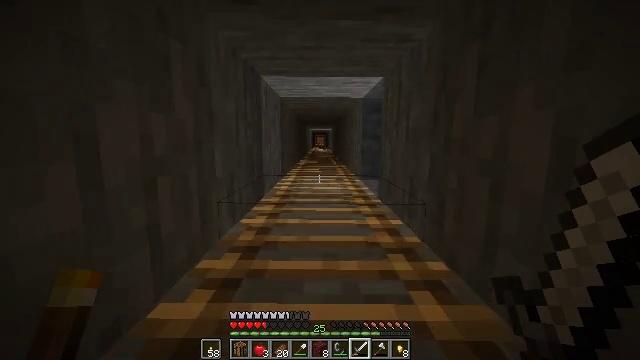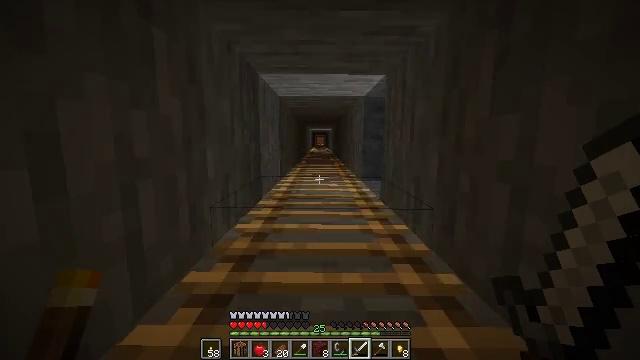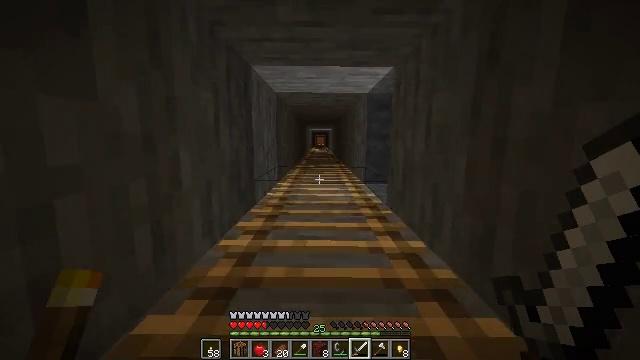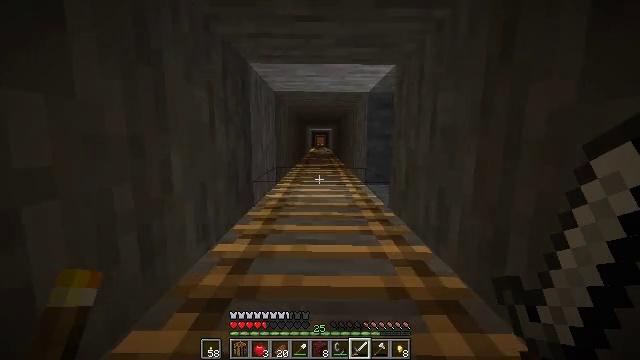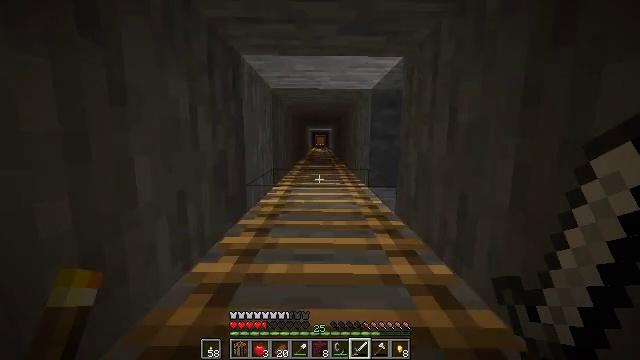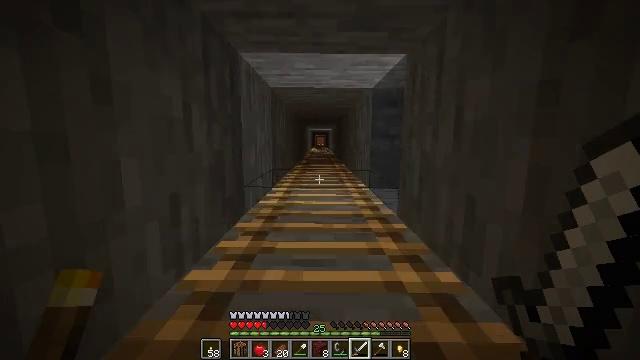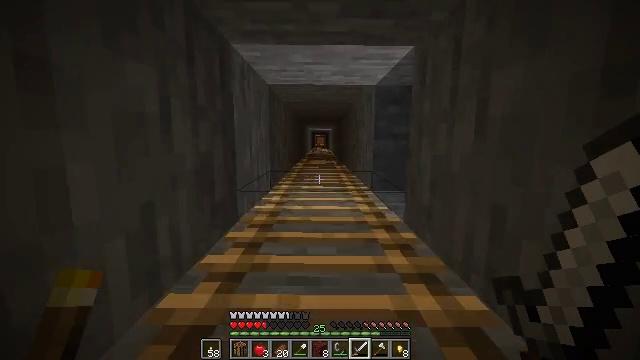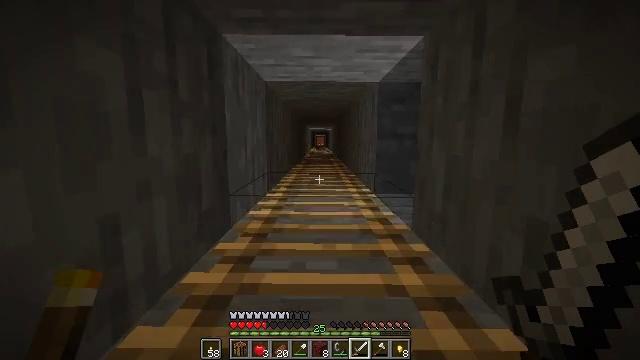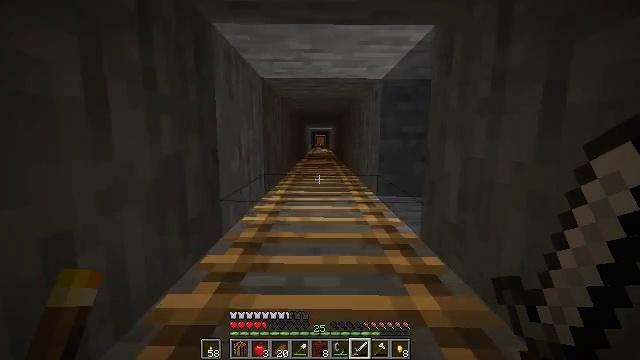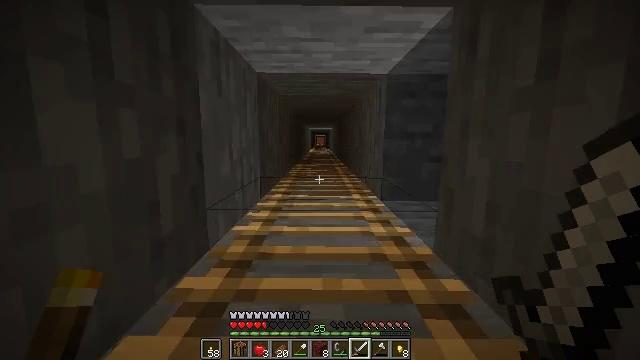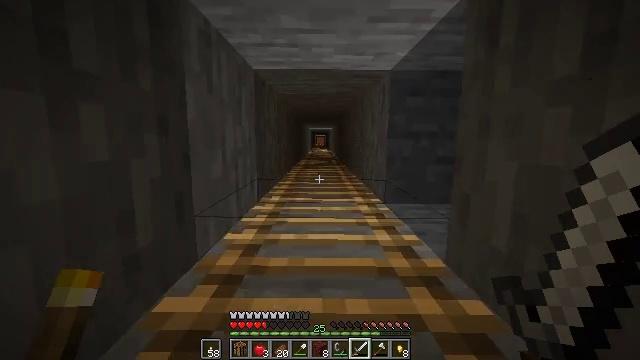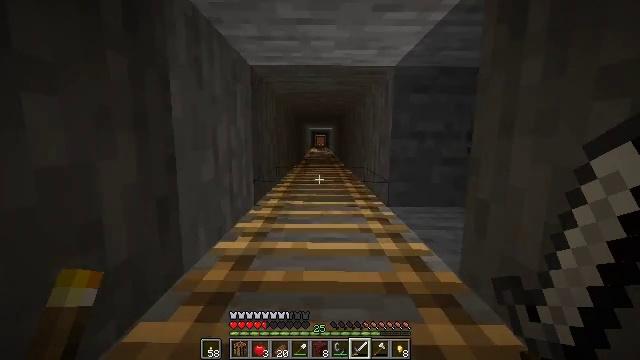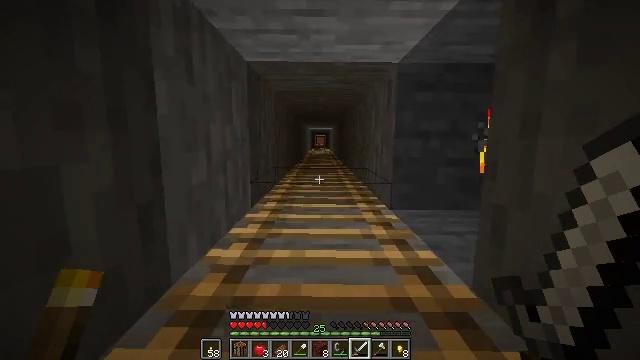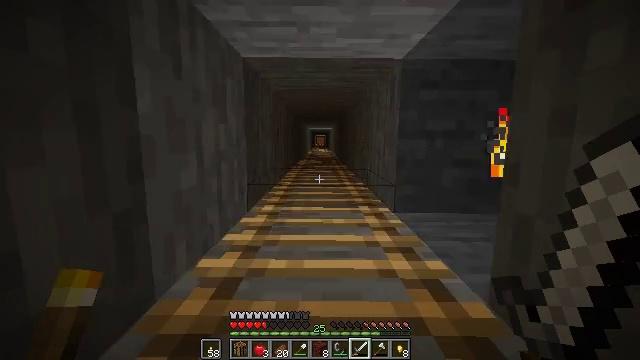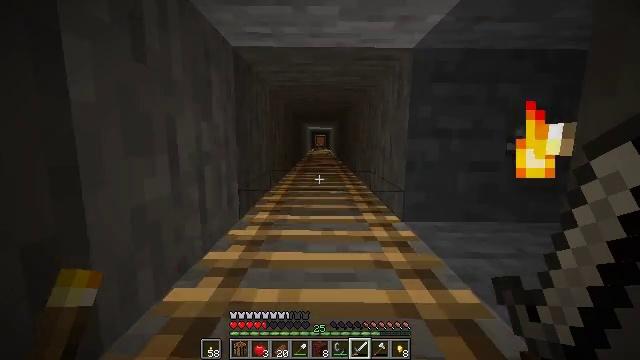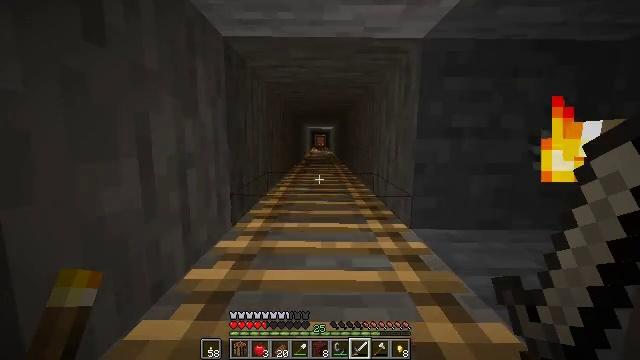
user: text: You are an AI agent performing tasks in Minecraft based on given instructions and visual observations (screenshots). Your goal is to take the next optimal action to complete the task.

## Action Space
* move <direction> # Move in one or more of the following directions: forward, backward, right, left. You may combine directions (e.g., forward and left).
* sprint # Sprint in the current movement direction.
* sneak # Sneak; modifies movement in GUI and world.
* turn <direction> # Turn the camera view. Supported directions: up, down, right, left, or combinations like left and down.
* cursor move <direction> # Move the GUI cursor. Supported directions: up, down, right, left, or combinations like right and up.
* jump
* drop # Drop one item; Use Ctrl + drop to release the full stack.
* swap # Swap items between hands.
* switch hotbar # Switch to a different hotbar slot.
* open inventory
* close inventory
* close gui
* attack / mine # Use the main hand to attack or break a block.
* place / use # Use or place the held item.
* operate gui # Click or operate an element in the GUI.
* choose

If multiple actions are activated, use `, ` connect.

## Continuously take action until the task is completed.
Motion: motion action
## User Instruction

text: Use a crafting table to craft a diamond sword.
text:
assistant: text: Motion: move forward, sprint, jump
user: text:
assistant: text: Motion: move forward, sprint, jump
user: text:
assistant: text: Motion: move forward, jump
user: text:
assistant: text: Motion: move forward, jump
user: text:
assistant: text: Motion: move forward, jump
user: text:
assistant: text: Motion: move forward, sprint, jump
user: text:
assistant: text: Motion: move forward, sprint, jump
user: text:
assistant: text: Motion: move forward, sprint, jump
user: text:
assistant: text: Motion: move forward, sprint, jump
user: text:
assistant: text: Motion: move forward, jump
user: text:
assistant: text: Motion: move forward, jump
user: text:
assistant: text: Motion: move forward, jump
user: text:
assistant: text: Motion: move forward, jump
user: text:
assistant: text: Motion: move forward, jump
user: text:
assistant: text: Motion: move forward, jump
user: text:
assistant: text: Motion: move forward, jump
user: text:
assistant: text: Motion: move forward, jump
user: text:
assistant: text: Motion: move forward, jump
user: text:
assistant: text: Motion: move forward, jump
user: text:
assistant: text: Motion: move forward, jump
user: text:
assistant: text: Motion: move forward, jump
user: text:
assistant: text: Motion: move forward, jump
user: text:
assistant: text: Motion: move forward, jump
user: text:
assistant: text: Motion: move forward, jump
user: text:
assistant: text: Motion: move forward, jump
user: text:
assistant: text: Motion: move forward, jump
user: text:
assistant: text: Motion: move forward, jump
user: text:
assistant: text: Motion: move forward, jump
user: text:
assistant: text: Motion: move forward, jump
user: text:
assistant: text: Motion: move forward, jump